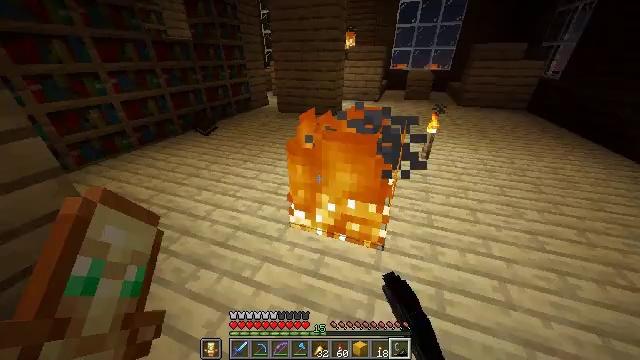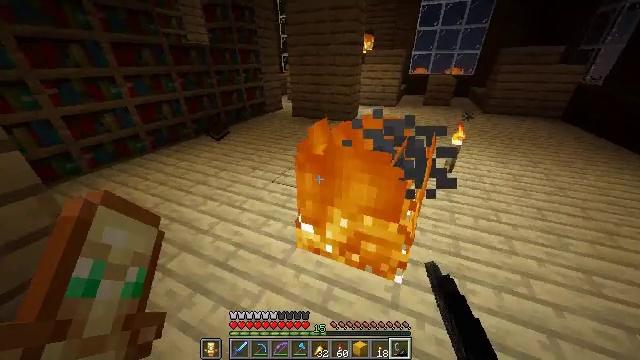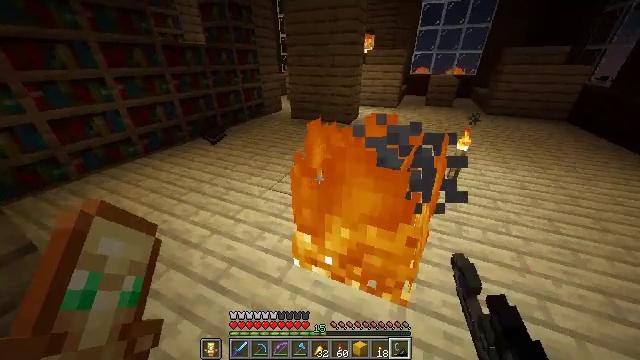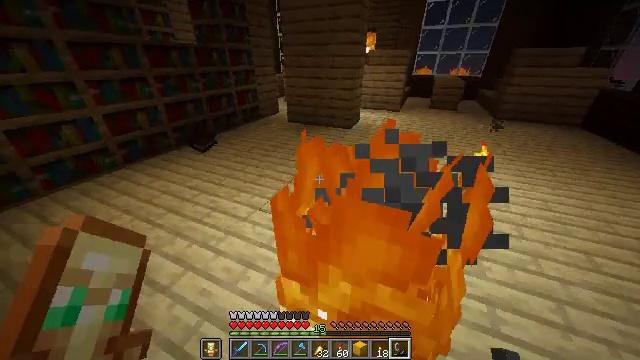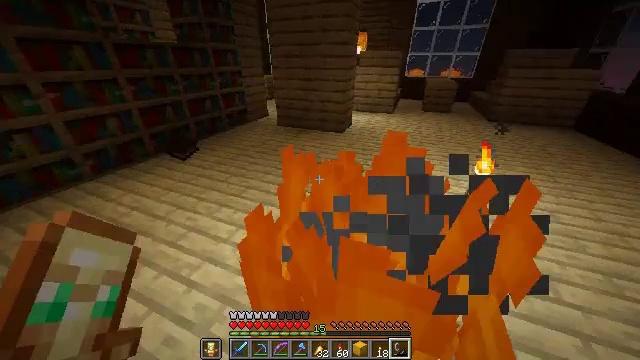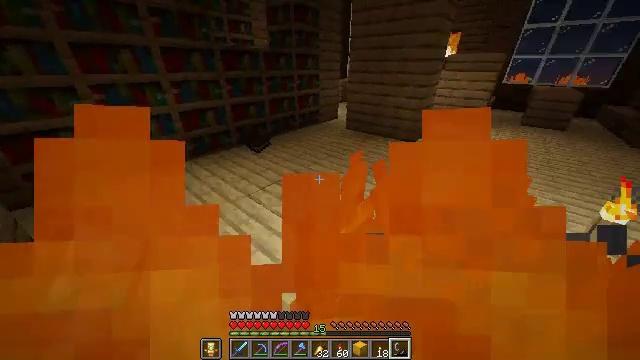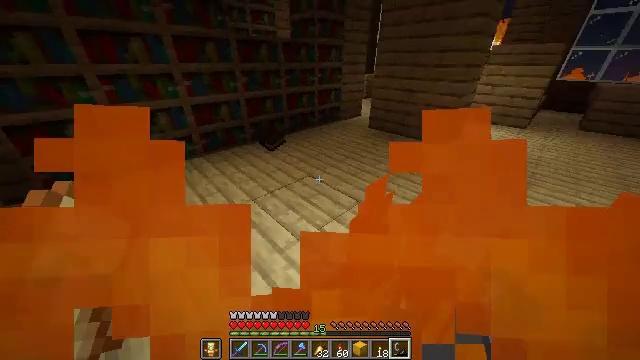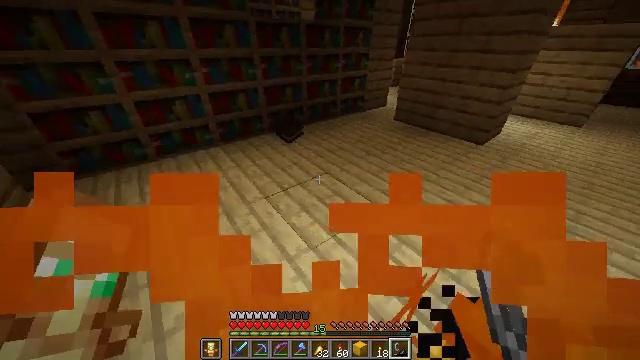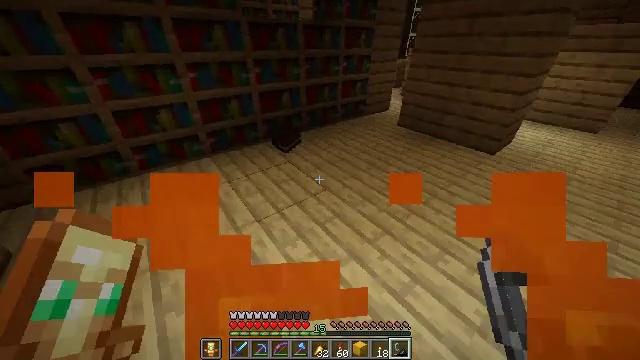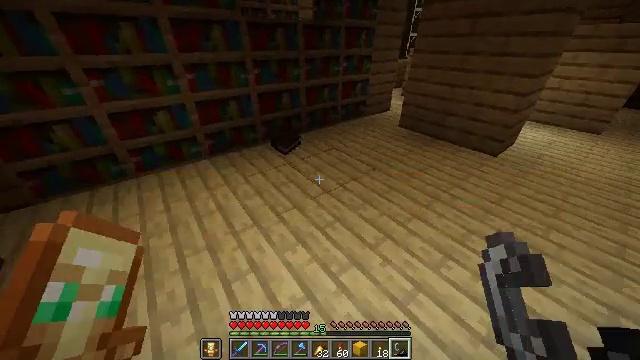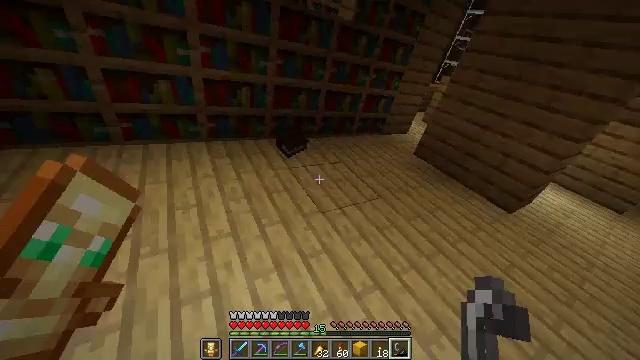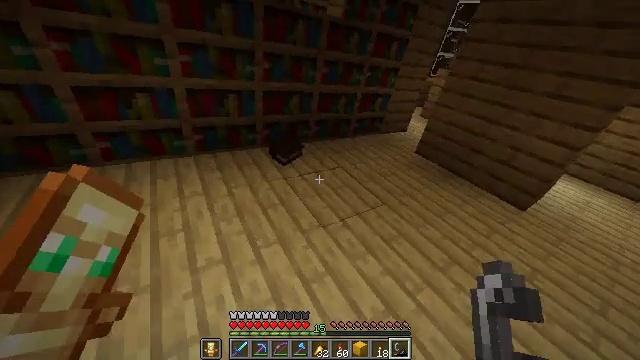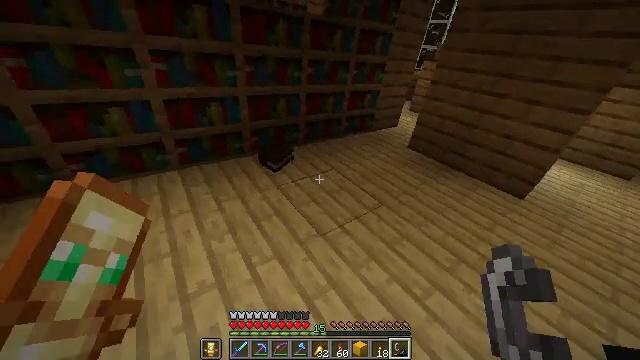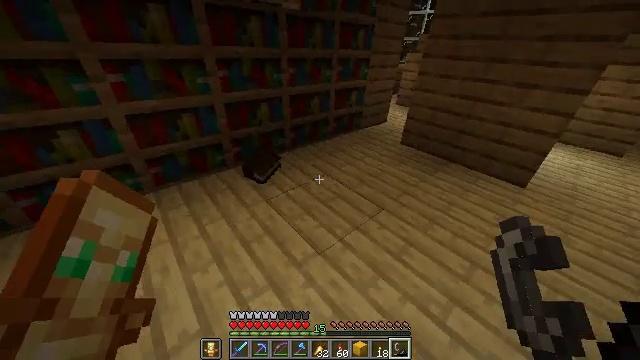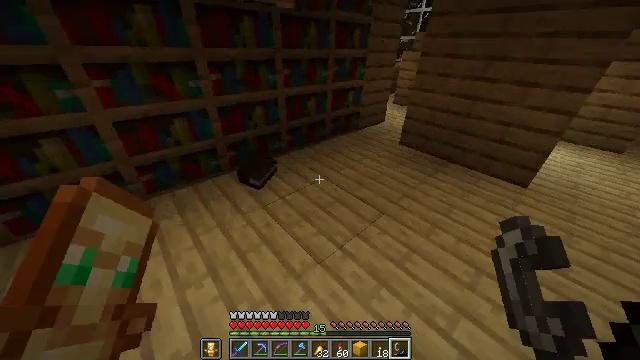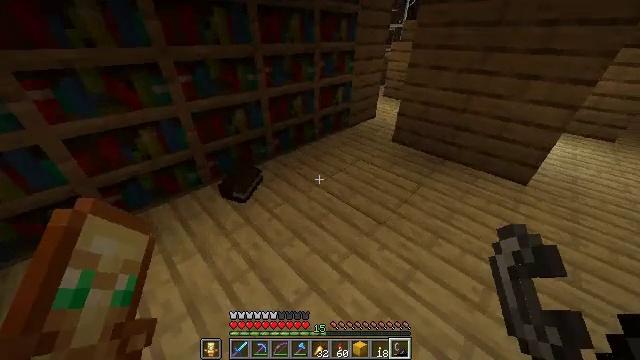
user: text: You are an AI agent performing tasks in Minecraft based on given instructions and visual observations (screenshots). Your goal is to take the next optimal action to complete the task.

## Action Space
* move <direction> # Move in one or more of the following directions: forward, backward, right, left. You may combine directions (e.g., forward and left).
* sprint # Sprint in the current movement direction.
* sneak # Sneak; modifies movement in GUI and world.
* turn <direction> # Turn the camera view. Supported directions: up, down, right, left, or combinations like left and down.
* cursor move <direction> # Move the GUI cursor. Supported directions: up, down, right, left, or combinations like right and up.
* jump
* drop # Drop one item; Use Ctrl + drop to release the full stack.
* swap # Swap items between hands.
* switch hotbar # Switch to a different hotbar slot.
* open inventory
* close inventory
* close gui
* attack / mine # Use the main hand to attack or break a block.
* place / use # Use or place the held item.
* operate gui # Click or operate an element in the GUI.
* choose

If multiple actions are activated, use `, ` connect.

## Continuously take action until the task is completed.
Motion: motion action
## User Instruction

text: Mine the birch planks.
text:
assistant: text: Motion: move forward, sprint, turn left and up
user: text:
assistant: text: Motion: move forward, sprint
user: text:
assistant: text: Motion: move forward, sprint
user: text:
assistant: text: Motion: move forward, sprint, turn right
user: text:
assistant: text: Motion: move forward, sprint, turn left
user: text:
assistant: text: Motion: move forward, sprint, turn left and down
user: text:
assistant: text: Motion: move forward, sprint, turn left and down
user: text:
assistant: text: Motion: move forward, sprint
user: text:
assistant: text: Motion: move forward, sprint
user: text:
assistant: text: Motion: move forward, sprint
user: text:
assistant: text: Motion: move forward, sprint
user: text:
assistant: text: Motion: move forward, sprint, turn right
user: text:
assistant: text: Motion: move forward, sprint, turn right
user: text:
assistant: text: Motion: move forward, sprint
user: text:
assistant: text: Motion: move forward, turn right and down
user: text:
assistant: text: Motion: move forward, turn right and down
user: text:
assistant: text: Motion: move forward, turn right and down
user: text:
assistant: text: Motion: move forward, turn right, switch to hotbar 2
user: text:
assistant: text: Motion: move forward, switch to hotbar 2
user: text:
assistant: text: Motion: move forward, switch to hotbar 2
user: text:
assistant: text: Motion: move forward, turn right
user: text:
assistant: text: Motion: move forward, turn right and down
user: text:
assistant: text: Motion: move forward, turn down
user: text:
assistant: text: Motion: move forward, switch to hotbar 3, 4
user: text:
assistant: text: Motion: move forward, turn right and down, switch to hotbar 3, 4
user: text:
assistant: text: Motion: turn right and down, switch to hotbar 4
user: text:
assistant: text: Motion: turn right and down
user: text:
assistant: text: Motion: turn right and down
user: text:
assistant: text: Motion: turn right and down, attack / mine
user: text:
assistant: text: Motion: turn right, attack / mine